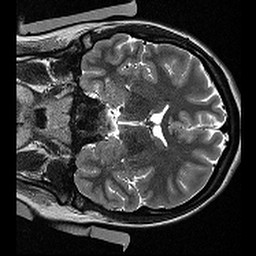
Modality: T2w
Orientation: coronal